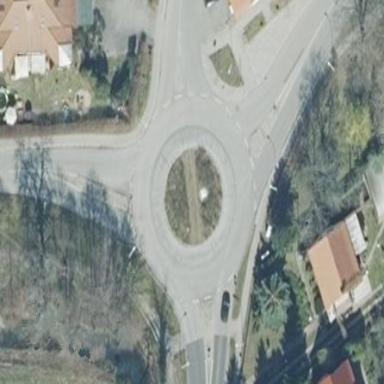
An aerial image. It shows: Secondary road with asphalt surface leading to roundabout.